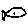
Label: fish